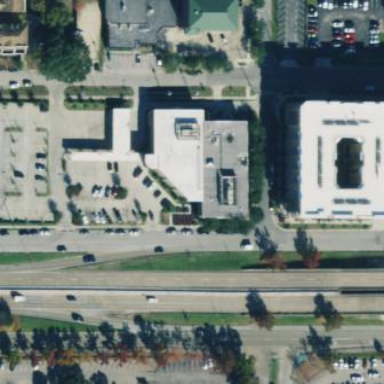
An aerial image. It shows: Bank building.